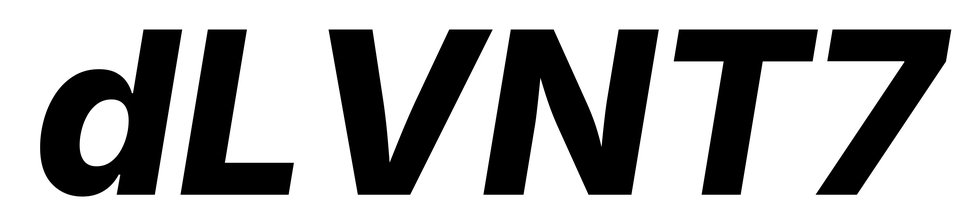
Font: Inter-Italic_ExtraBold_Italic